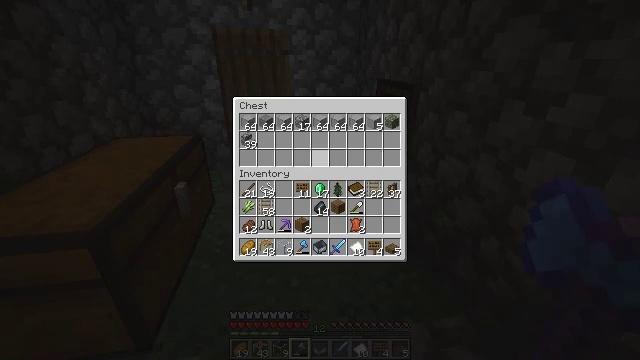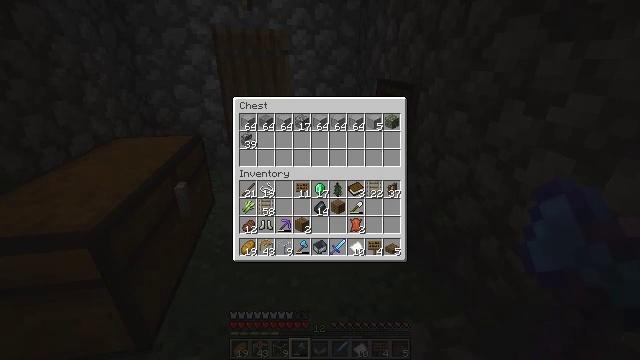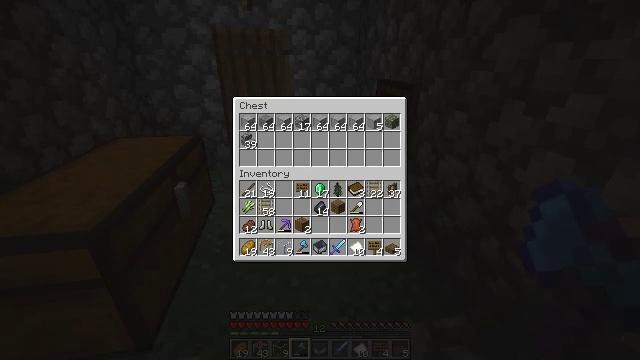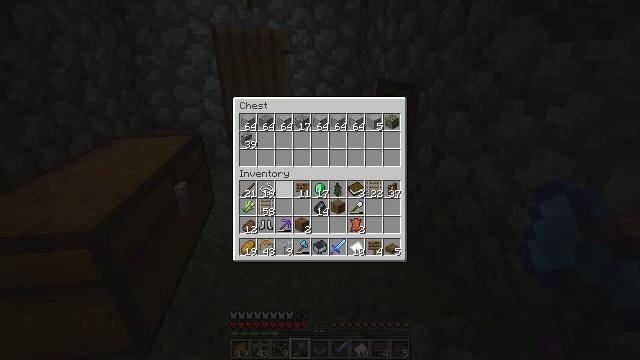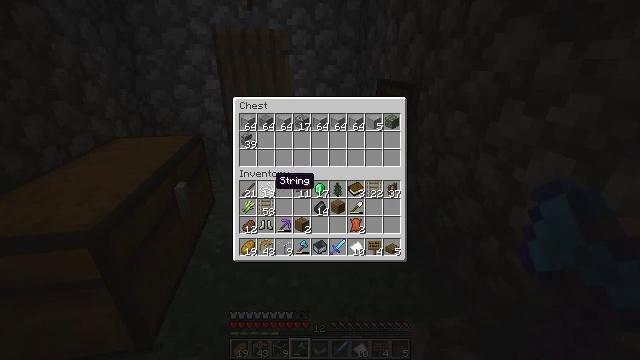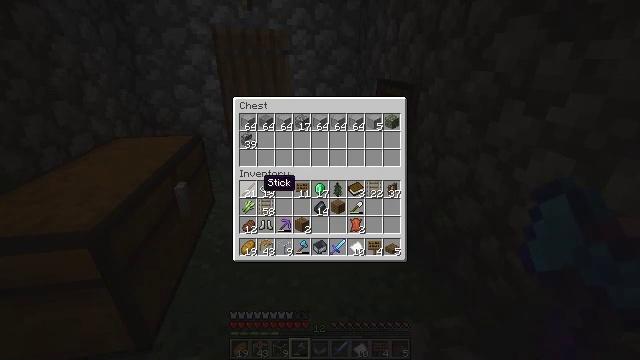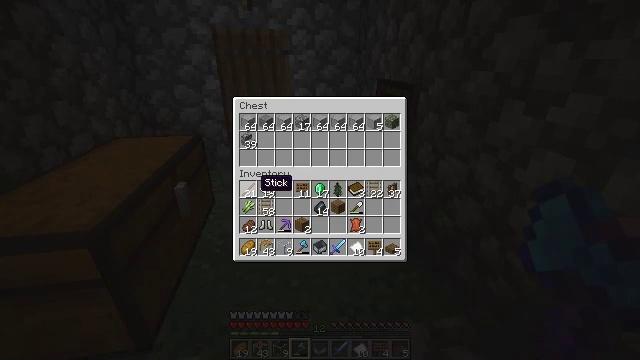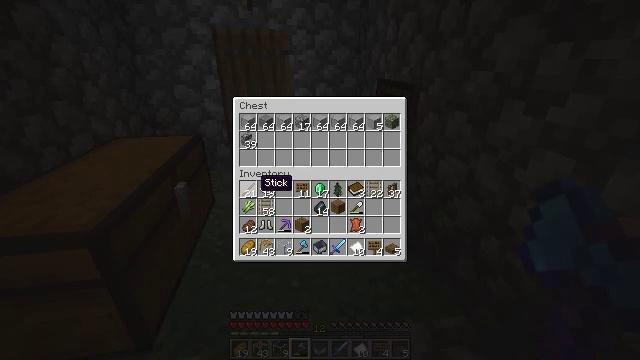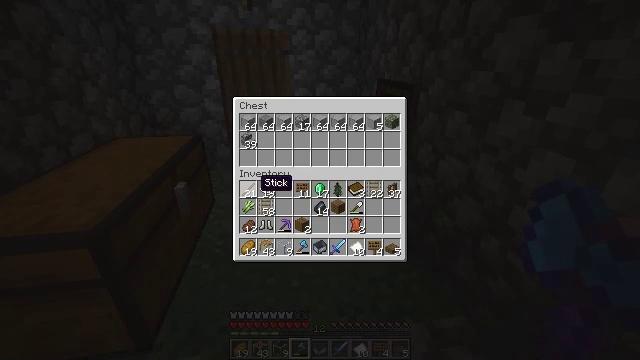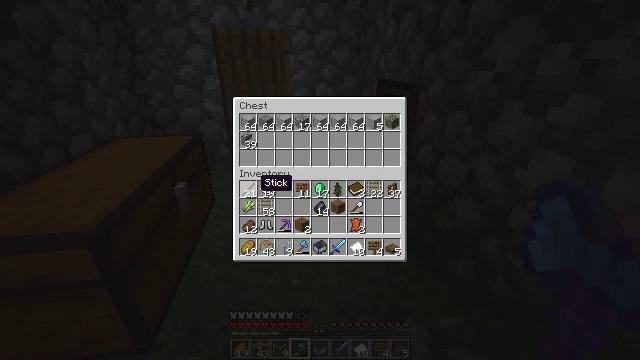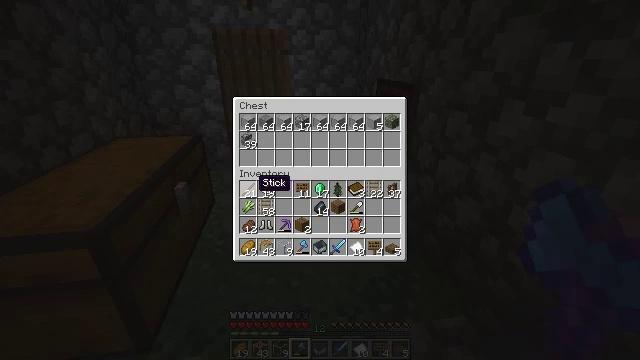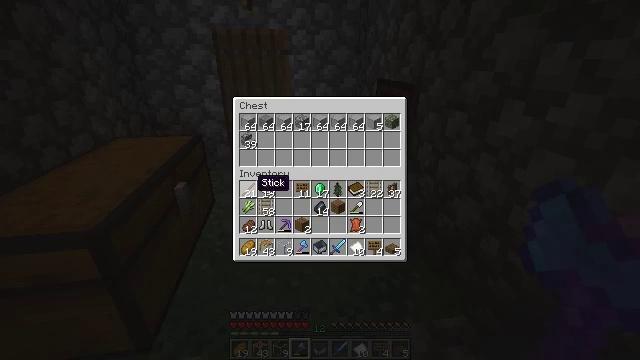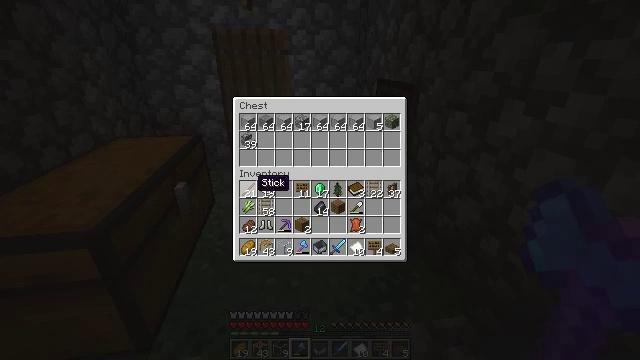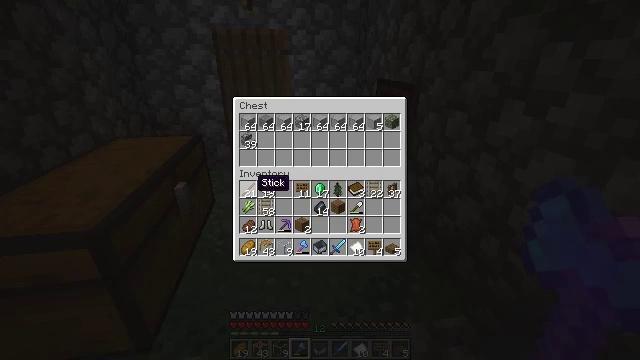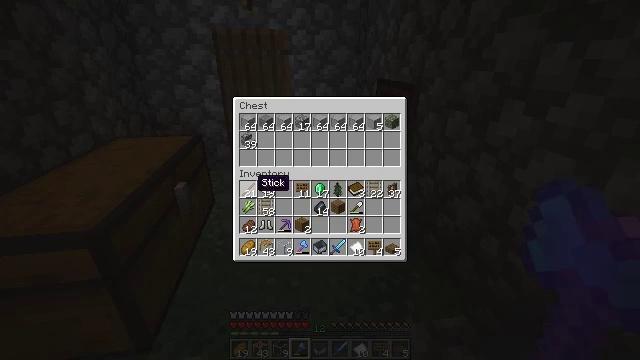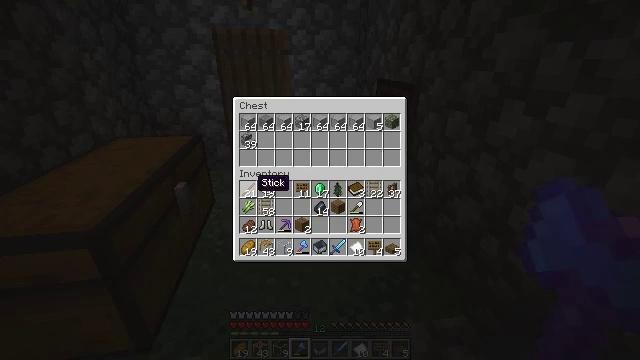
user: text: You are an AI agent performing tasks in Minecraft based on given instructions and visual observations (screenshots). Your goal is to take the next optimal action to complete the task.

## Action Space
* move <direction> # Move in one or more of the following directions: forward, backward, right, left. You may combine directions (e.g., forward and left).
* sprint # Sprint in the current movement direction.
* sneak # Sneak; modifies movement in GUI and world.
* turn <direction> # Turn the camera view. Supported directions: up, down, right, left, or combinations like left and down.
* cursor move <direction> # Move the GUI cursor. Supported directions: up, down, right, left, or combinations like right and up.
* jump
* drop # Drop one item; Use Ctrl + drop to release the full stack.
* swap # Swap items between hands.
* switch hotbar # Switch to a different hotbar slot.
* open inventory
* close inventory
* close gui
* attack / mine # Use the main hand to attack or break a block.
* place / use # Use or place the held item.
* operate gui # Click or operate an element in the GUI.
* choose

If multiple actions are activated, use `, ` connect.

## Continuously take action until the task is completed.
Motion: motion action
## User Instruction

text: Form iron boots using iron ingots in a crafting table.
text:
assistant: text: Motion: turn left
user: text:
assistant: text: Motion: turn left and down
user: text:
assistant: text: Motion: turn left and down
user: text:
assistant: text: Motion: sneak, turn left
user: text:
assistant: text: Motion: sneak, turn left
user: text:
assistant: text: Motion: sneak
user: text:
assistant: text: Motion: sneak
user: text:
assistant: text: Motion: sneak
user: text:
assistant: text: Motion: sneak
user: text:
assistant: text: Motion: sneak
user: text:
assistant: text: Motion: sneak
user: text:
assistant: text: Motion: sneak
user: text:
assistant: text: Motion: sneak
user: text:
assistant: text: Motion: sneak
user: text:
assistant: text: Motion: sneak
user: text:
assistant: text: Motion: sneak
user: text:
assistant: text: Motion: sneak
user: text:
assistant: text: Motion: sneak
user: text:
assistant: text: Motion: sneak
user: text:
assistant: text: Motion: sneak
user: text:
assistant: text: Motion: sneak
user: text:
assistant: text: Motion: sneak
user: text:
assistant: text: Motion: sneak
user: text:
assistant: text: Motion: sneak, attack / mine
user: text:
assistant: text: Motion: sneak, turn right, attack / mine
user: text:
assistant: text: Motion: sneak, turn right, attack / mine
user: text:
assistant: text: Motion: sneak, turn right, attack / mine
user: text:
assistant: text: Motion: sneak, turn right, attack / mine
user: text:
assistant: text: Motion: sneak, attack / mine
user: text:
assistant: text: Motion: sneak, attack / mine